九年级 · 度量几何学
(20 分) 如图, $\odot O$ 为等边 $\triangle A B C$ 的外接圆, 半径为 2 , 点 $D$ 在劣弧 $A B$ 上运动（不与点 $A, B$ 重合), 连接 $D A, D B, D C$.

（1）求证: $D C$ 是 $\angle A D B$ 的平分线;

(2) 四边形 $A D B C$ 的面积 $\mathrm{S}$ 是线段 $D C$ 的长 $x$ 的函数吗? 如果是, 求出函数解析式; 如果不是, 请说明理由;

（3）若点 $M, N$ 分别在线段 $C A, C B$ 上运动（不含端点)，经过探究发现，点 $D$ 运动到每一个确定的位置, $\triangle D M N$ 的周长有最小值 $t$, 随着点 $D$ 的运动, $t$ 的值会发生变化,求所有 $t$ 值中的最大值.

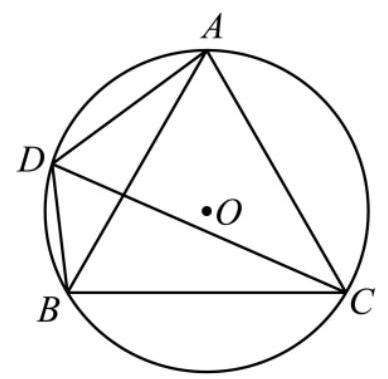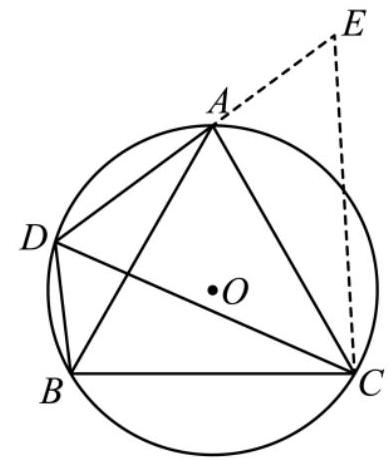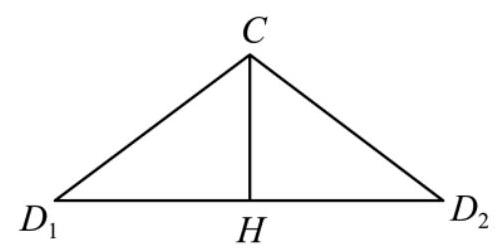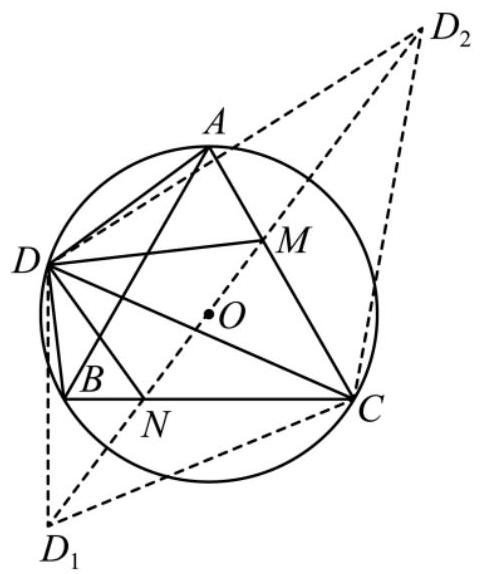
答案:  (1) $\because \triangle \mathrm{ABC}$ 为等边三角形, $\mathrm{BC}=\mathrm{AC}$,

$\therefore A C=B C$, 都为 $\frac{1}{3}$ 圆,

$\therefore \angle \mathrm{AOC}=\angle \mathrm{BOC}=120^{\circ}$,

$\therefore \angle \mathrm{ADC}=\angle \mathrm{BDC}=60^{\circ}$,

$\therefore \mathrm{DC}$ 是 $\angle \mathrm{ADB}$ 的角平分线.

(2)是.

如图, 延长 $\mathrm{DA}$ 至点 $\mathrm{E}$, 使得 $\mathrm{AE}=\mathrm{DB}$.

连接 $\mathrm{EC}$, 则 $\angle \mathrm{EAC}=180^{\circ}-\angle \mathrm{DAC}=\angle \mathrm{DBC}$.

$\because \mathrm{AE}=\mathrm{DB}, \quad \angle \mathrm{EAC}=\angle \mathrm{DBC}, \mathrm{AC}=\mathrm{BC}$,

$\therefore \triangle \mathrm{EAC} \cong \triangle \mathrm{DBC}(\mathrm{SAS})$,

$\therefore \angle \mathrm{E}=\angle \mathrm{CDB}=\angle \mathrm{ADC}=60^{\circ}$,

故 $\triangle \mathrm{EDC}$ 是等边三角形,

$\because \mathrm{DC}=x, \therefore$ 根据等边三角形的特殊性可知 DC 边上的高为 $\frac{\sqrt{3}}{2} x$

$\therefore S=S_{\triangle D B C}+S_{\triangle A D C}=S_{\triangle E A C}+S_{\triangle A D C}=S_{\triangle C D E}=\frac{1}{2} \cdot x \cdot \frac{\sqrt{3}}{2} x=\frac{\sqrt{3}}{4} x^{2}(2 \sqrt{3}<x \leq 4)$.

(3)依次作点 $\mathrm{D}$ 关于直线 $\mathrm{BC} 、 \mathrm{AC}$ 的对称点 $\mathrm{D}_{1} 、 \mathrm{D}_{2}$, 根据对称性

$\mathrm{C}_{\triangle \mathrm{DMN}}=\mathrm{DM}+\mathrm{MN}+\mathrm{ND}=\mathrm{D}_{1} \mathrm{M}+\mathrm{MN}+\mathrm{ND}_{2}$.

$\therefore \mathrm{D}_{1} 、 \mathrm{M} 、 \mathrm{~N} 、 \mathrm{D}$ 共线时 $\triangle \mathrm{DMN}$ 取最小值 $t$,此时 $t=\mathrm{D}_{1} \mathrm{D}_{2}$,

由对称有 $\mathrm{D}_{1} \mathrm{C}=\mathrm{DC}=\mathrm{D}_{2} \mathrm{C}=x, \angle \mathrm{D}_{1} \mathrm{CB}=\angle \mathrm{DCB}, \quad \angle \mathrm{D}_{2} \mathrm{CA}=\angle \mathrm{DCA}$,

$\therefore \angle \mathrm{D}_{1} \mathrm{CD}_{2}=\angle \mathrm{D}_{1} \mathrm{CB}+\angle \mathrm{BCA}+\angle \mathrm{D}_{2} \mathrm{CA}=\angle \mathrm{DCB}+60^{\circ}+\angle \mathrm{DCA}=120^{\circ}$.

$\therefore \angle \mathrm{CD}_{1} \mathrm{D}_{2}=\angle \mathrm{CD}_{2} \mathrm{D}_{1}=60^{\circ}$,

在等腰 $\triangle \mathrm{D}_{1} \mathrm{CD}_{2}$ 中, 作 $\mathrm{CH} \perp \mathrm{D}_{1} \mathrm{D}_{2}$,

则在 Rt $\triangle \mathrm{D}_{1} \mathrm{CH}$ 中, 根据 $30^{\circ}$ 特殊直角三角形的比例可得 $\mathrm{D}_{1} \mathrm{H}=\frac{\sqrt{3}}{2} C D_{1}=\frac{\sqrt{3}}{2} x$,

同理 $\mathrm{D}_{2} \mathrm{H}=\frac{\sqrt{3}}{2} C D_{2}=\frac{\sqrt{3}}{2} x$

$\therefore t=\mathrm{D}_{1} \mathrm{D}_{2}=\sqrt{3} D C=\sqrt{3} x$.

$\therefore x$ 取最大值时, $t$ 取最大值.

即 D 与 $\mathrm{O} 、 \mathrm{C}$ 共线时 $t$ 取最大值, $x=4$.

所有 $t$ 值中的最大值为 $4 \sqrt{3}$.